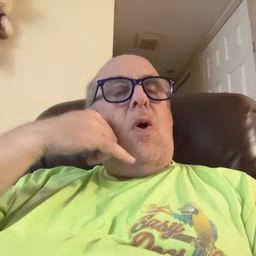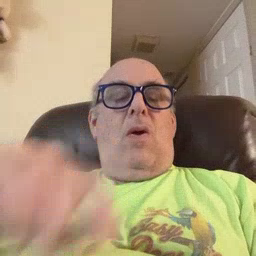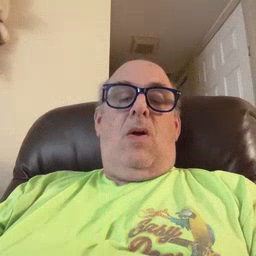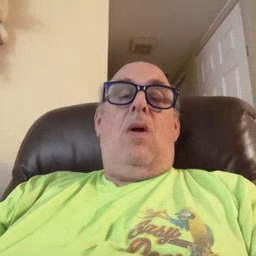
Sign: callonphone